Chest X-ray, PA view. Patient: 48 years old, sex M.
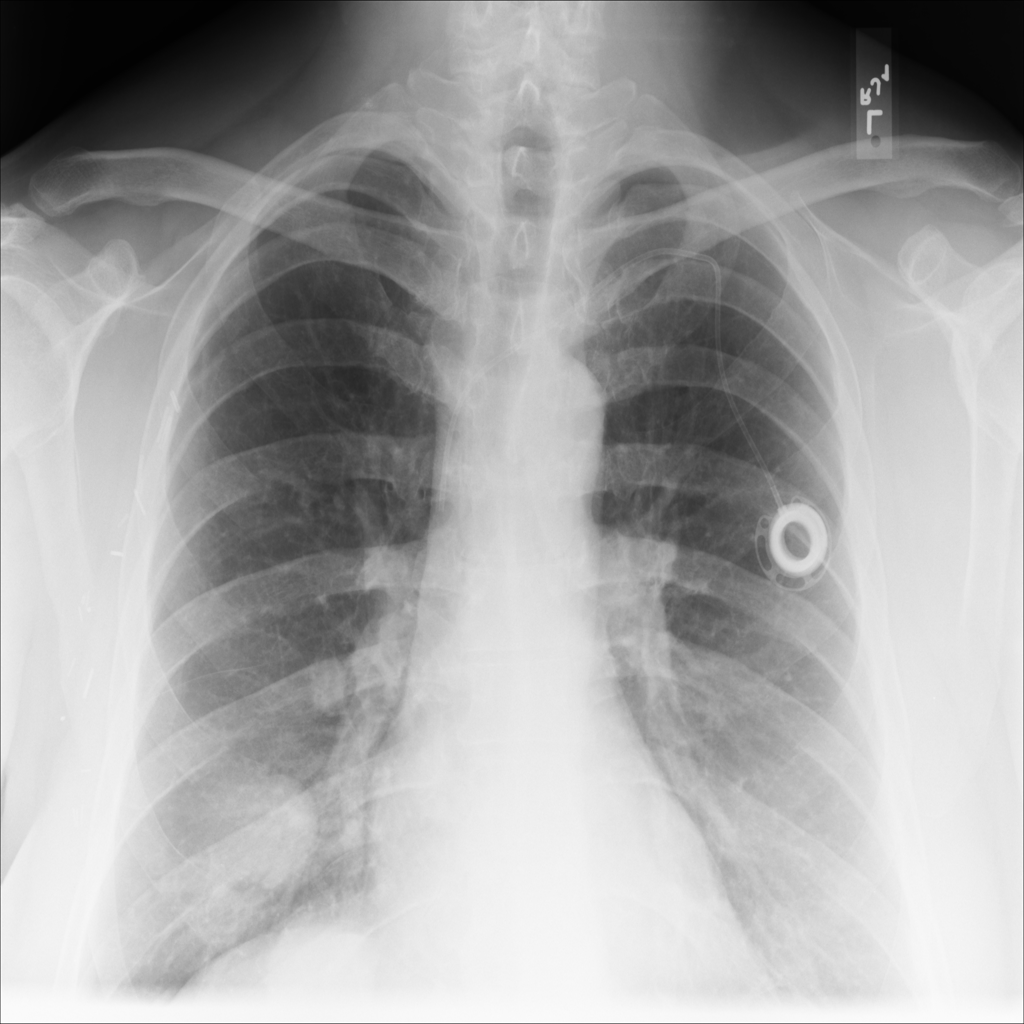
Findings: Mass